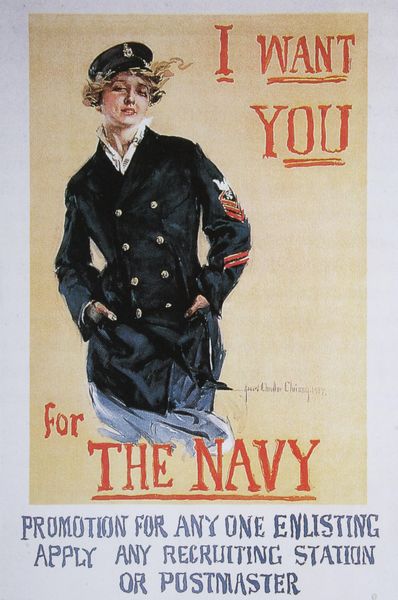
Titel: I Want You for the Navy
Künstler: Howard Chandler Christy
Standort: Stanford (California)
Institution: Hoover Institution
Schlagwörter: blau, frau, hut, licht, schwarz, weiss, blick, rot, rock, blond, jacke, mütze, bild, signatur, wind, haare, stehend, knopf, locken, schrift, amerika, werbung, besch, knöpfe, foto, text, uniform, plakat, poster, lässig, usa, englisch, station, aushang, typo, staaten, amerikanisch, you, english, navy, for, any, apply, for the navy, i want you, one, postmaster, promotion, recruiting, recruting, the navy, vereinigten staaten, want, want you